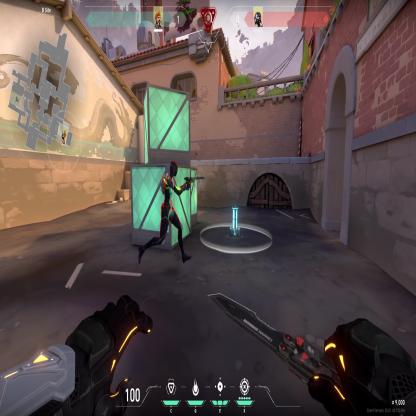
Label: enemy ; planted spike